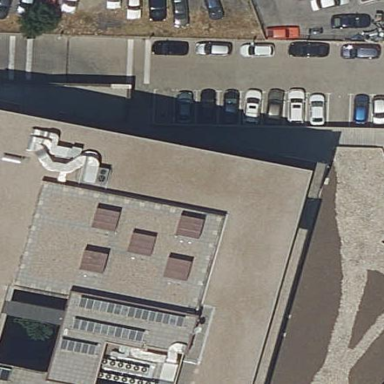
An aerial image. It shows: Industrial building.